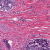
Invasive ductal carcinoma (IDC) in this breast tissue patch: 0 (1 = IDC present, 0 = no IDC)